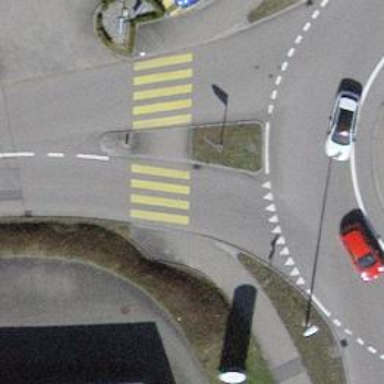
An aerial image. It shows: Uncontrolled zebra crossing with pedestrian island.